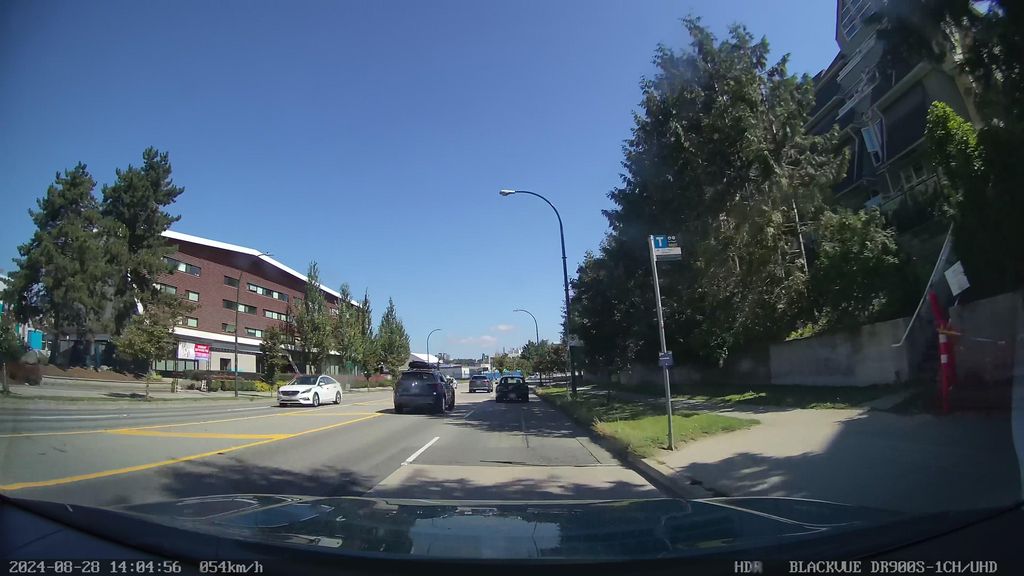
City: vancouver